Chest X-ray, PA view. Patient: 55 years old, sex M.
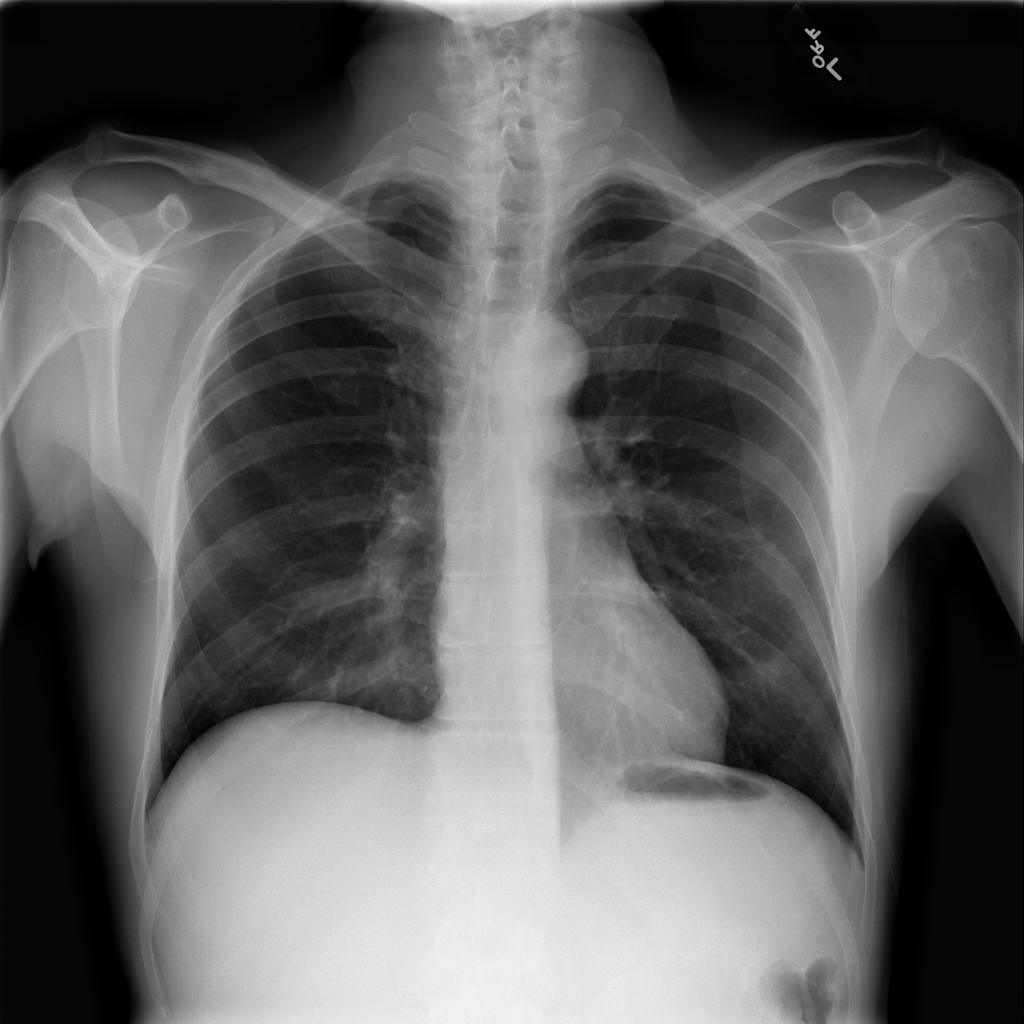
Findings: No Finding